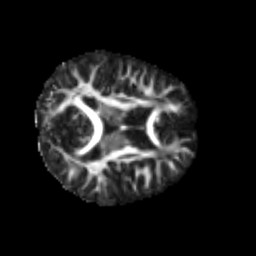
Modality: FA
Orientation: axial
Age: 6
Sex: male
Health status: healthy